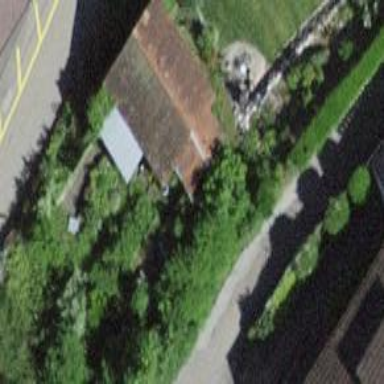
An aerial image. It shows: Rural barn.